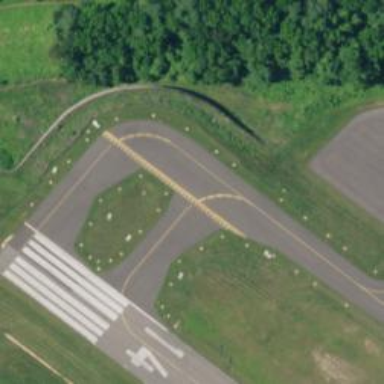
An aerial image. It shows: View of taxiway at the airport.